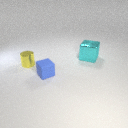
small yellow metal cylinder behind small blue rubber cube